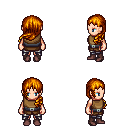
a pixel art fantasy rpg character, female body template, human, light skin, leather chest armor, metal pants, dark blonde left-swept hairstyle, maroon shoes, four views (front, back, left, right), 2x2 character sprite sheet, small pixel art, hard edges, no anti-aliasing